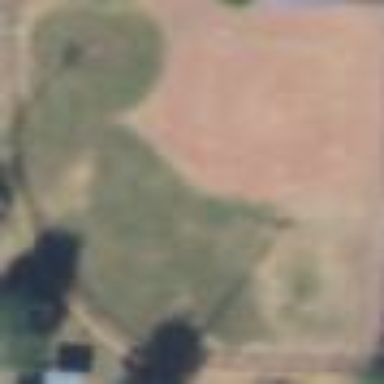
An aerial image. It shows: Baseball pitch for leisure land.